Interaction volume radius: 5 \u00c5
Interaction volume height: 15 \u00c5
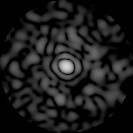
Disorder parameter: 0.8187